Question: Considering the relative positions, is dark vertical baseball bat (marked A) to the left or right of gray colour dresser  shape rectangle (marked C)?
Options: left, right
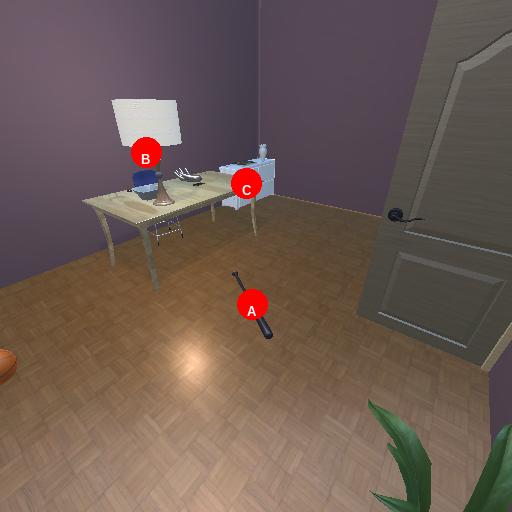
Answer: left